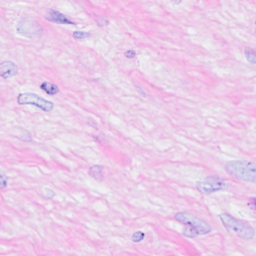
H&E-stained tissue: Breast